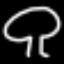
Label: mushroom